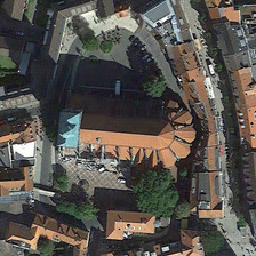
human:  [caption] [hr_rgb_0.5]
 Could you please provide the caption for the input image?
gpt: People's flow on the road.

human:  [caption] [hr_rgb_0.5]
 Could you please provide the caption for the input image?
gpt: There is an orange on the ground of the church on the roof.

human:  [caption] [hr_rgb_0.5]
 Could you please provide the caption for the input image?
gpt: There is an orange on the ground of the Church of the roof.

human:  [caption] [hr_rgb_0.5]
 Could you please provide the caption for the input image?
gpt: The flow of people on the road.

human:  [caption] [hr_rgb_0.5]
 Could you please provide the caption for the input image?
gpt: a stream of people on the street.